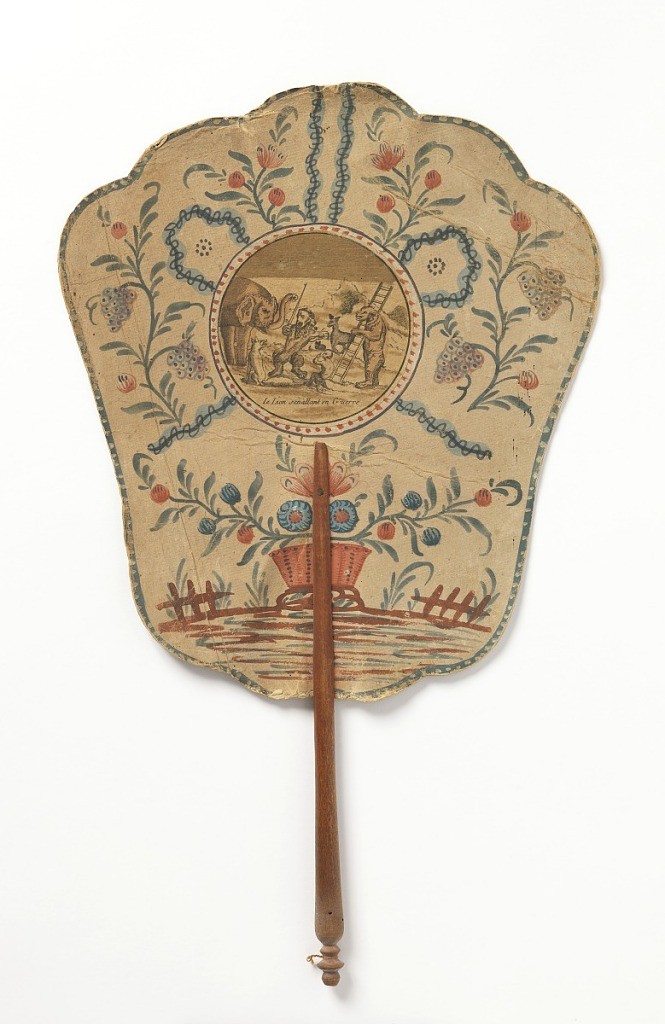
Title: Le lion s'en allant en Guerre (The Lion going to War)
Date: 18th century
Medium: Engraved and hand-colored paper leaf, turned wood handle
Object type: Handscreen
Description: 1927-17-5: Handscreen with paper leaf and turned  wood handle...;     T1927-17-5: Handscreen with paper leaf and turned  wood handle...